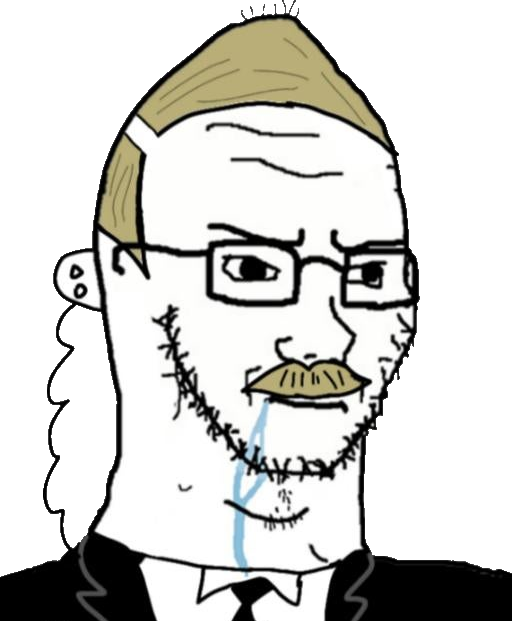
Label: 5_Brainlet